Question: I having trouble figuring out this SQL Query (MySql 5 is the server).
My tables are related like this:

My Query looks like this:
'''
select
tblCustomer.customerNo,
tblSalesHeader.invoiceNo,
tblSalesHeader.orderDate,
tblSalesDetail.quantity,
tblSalesDetail.productNo,
tblSalesDetail.description,
tblSalesDetail.unitPrice
FROM
tblSalesHeader
left JOIN tblSalesDetail ON (tblSalesHeader.invoiceNo = tblSalesDetail.invoiceNo)
left JOIN tblCustomer ON (tblSalesHeader.cID = tblCustomer.cid)
left JOIN tblUsers ON (tblSalesHeader.salesmanID = tblUsers.iID)
left JOIN tblProducts ON (tblSalesDetail.productNo = tblProducts.productNumber)
WHERE
tblSalesHeader.invoiceNo=2482
GROUP BY
tblCustomer.customerNo,
tblSalesHeader.invoiceNo,
tblSalesDetail.productNo
'''
I know that there should be 5 rows returned because there are 5 rows in tblSalesDetail where the invoiceNo=2482 like so:
'''
select *
from
tblSalesDetail
left join tblSalesHeader on (tblSalesHeader.invoiceNo = tblSalesDetail.invoiceNo)
where
tblSalesHeader.invoiceNo=2482
'''
I'm sure that my joins are filtering results out but I don't know why.
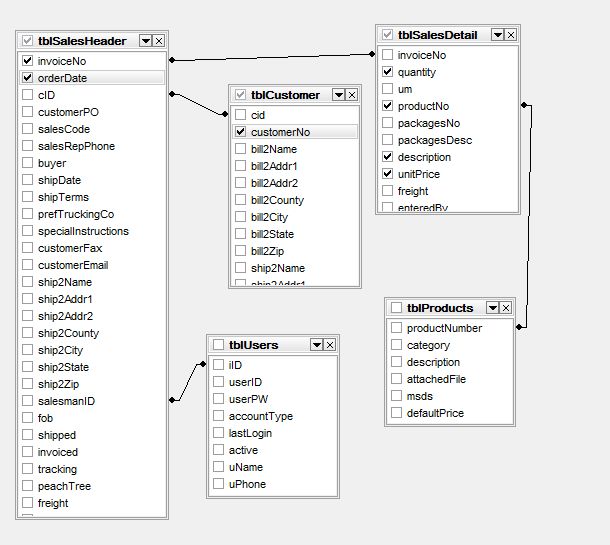
Answer: Get rid of the 'GROUP BY'. You're not using it.